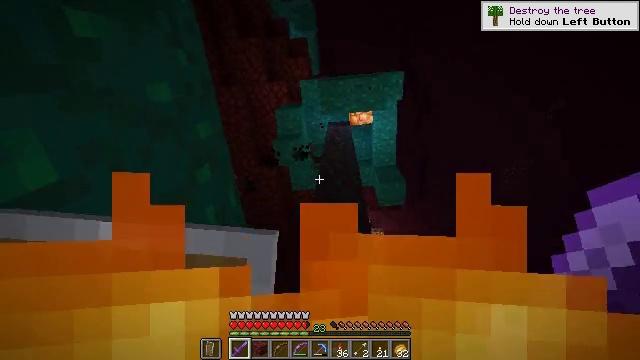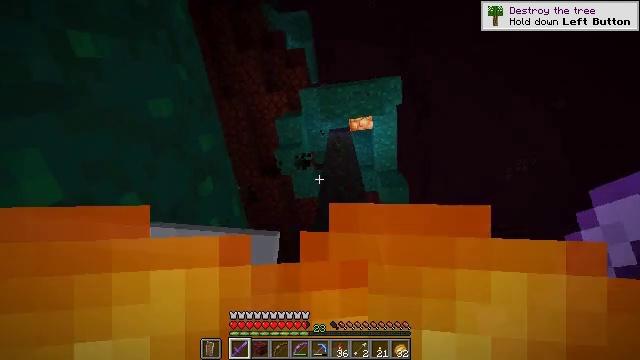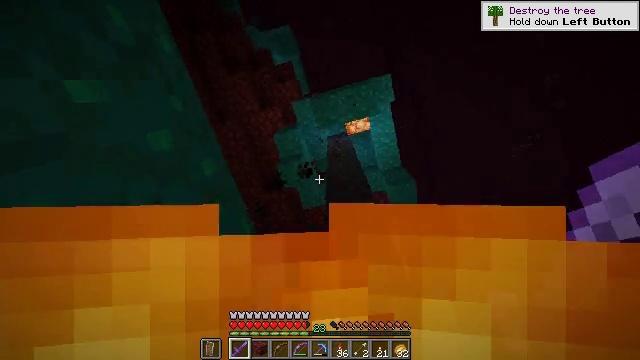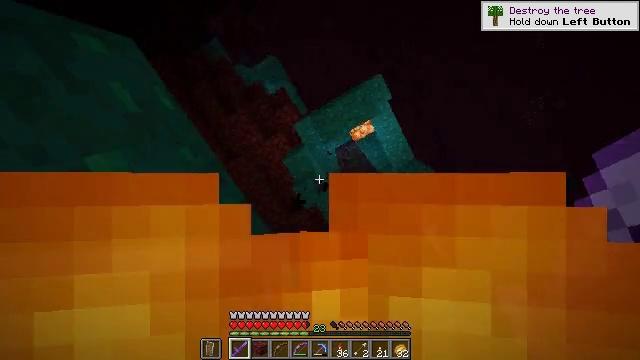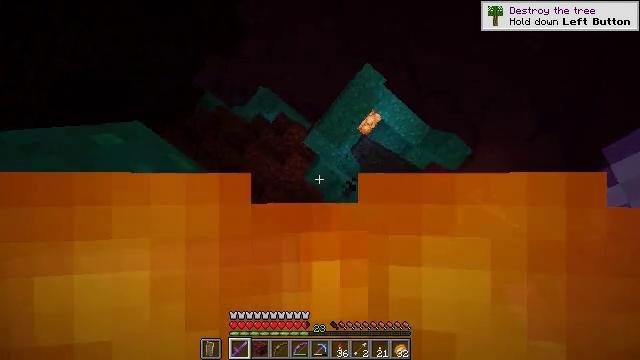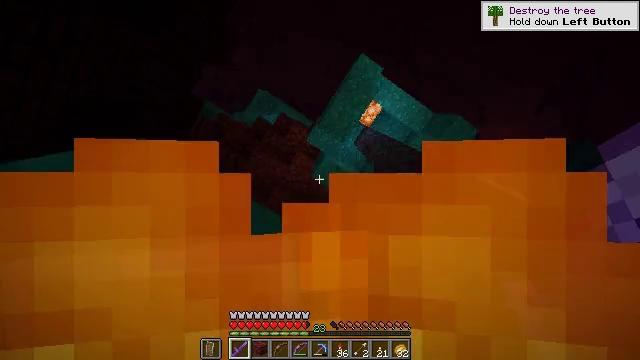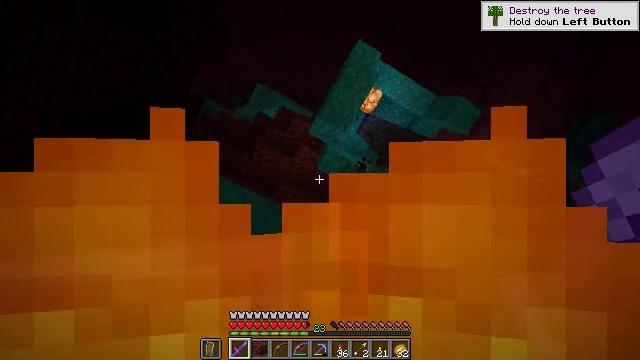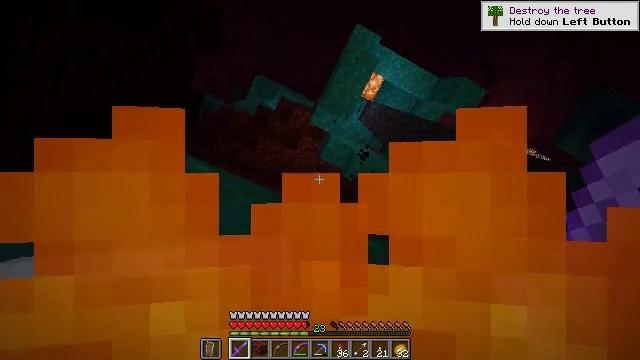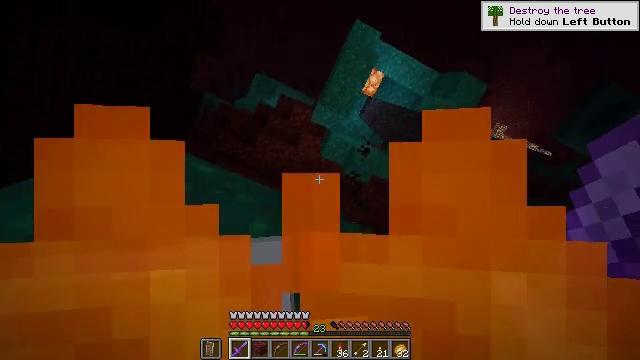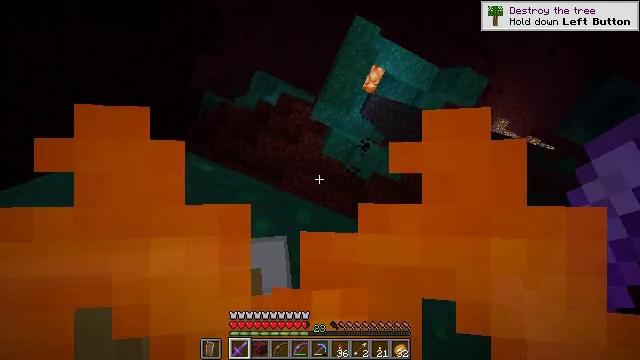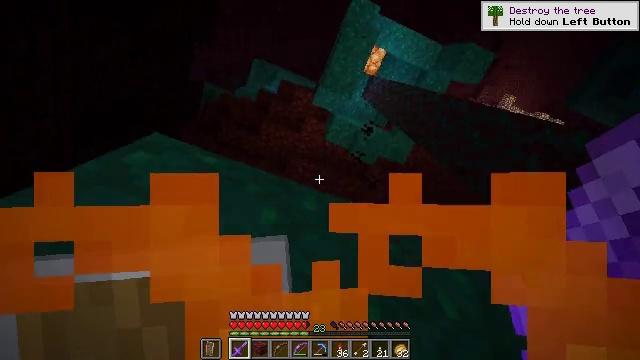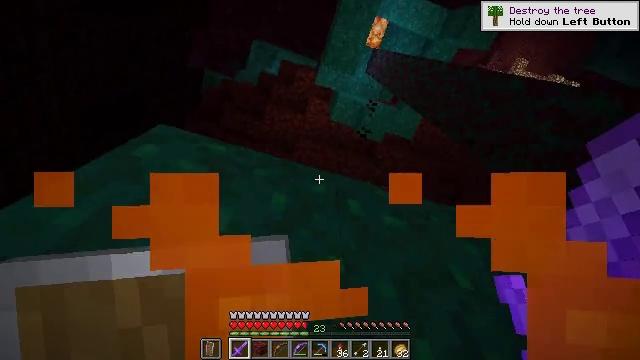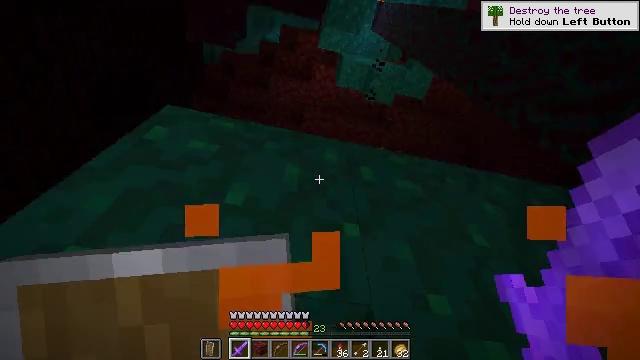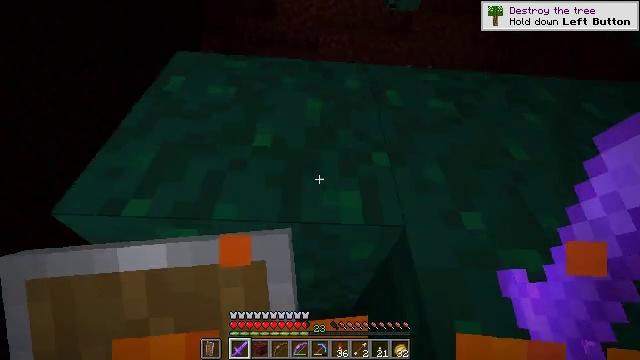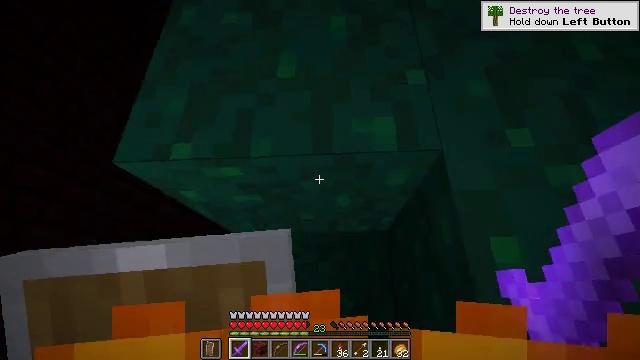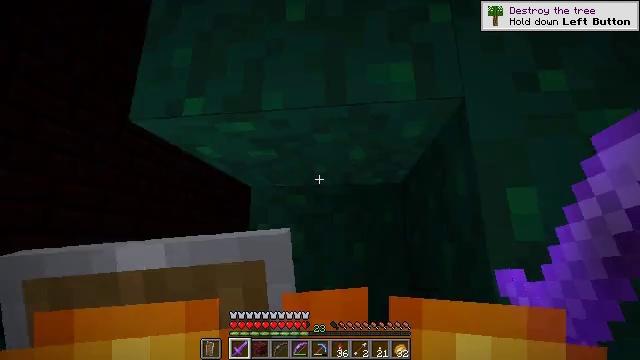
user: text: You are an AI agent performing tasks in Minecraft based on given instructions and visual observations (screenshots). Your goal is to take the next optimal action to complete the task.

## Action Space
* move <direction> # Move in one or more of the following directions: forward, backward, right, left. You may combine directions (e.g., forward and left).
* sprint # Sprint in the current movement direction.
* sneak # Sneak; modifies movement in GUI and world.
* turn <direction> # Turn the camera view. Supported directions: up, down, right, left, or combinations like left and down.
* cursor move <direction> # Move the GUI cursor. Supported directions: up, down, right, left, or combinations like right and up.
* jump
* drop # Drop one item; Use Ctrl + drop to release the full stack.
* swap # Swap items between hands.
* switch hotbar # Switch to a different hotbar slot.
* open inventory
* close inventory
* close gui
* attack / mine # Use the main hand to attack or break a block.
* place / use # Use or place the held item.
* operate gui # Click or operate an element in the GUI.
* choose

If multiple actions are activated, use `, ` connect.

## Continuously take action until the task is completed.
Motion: motion action
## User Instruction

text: Extinguish the fire.
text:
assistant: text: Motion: turn left and up
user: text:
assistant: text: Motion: turn left and up
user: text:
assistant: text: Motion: turn left and up
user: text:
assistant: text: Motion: turn left and up
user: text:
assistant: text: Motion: turn left
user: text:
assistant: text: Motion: turn left and down
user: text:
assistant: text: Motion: turn left and down
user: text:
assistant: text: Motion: no_op
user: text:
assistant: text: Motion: no_op
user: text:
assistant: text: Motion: turn left and down
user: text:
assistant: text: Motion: turn left and down
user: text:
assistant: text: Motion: turn left and down
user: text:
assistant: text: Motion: turn left and down
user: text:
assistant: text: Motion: turn left and down
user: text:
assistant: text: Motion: turn left and down
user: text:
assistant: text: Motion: move forward, turn left and down
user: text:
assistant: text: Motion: move forward, turn down
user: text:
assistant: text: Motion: move forward, turn down
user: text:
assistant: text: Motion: move forward, turn down
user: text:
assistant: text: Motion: move forward, turn right and down
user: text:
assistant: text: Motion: turn right and down
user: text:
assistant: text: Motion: turn right and down
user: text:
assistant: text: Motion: no_op
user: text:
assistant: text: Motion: turn right
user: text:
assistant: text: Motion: turn right
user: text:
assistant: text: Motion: turn right
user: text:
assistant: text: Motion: turn right and down
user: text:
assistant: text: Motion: turn right and down
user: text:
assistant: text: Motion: turn right and up
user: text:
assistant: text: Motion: turn right and up